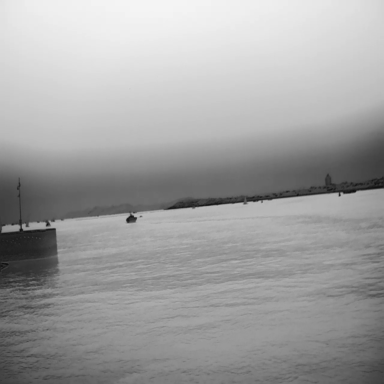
There are two sailboats in the infrared image.